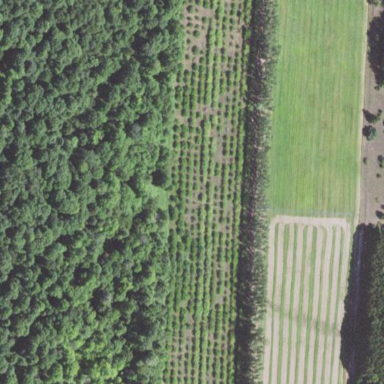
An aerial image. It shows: Orchard.